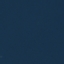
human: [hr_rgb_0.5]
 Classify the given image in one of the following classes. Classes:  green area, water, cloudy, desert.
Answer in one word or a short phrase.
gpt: water